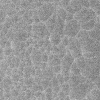
Atmospheric dust classification: not_dusty